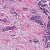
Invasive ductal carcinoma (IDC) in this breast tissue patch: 1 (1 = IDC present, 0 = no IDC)